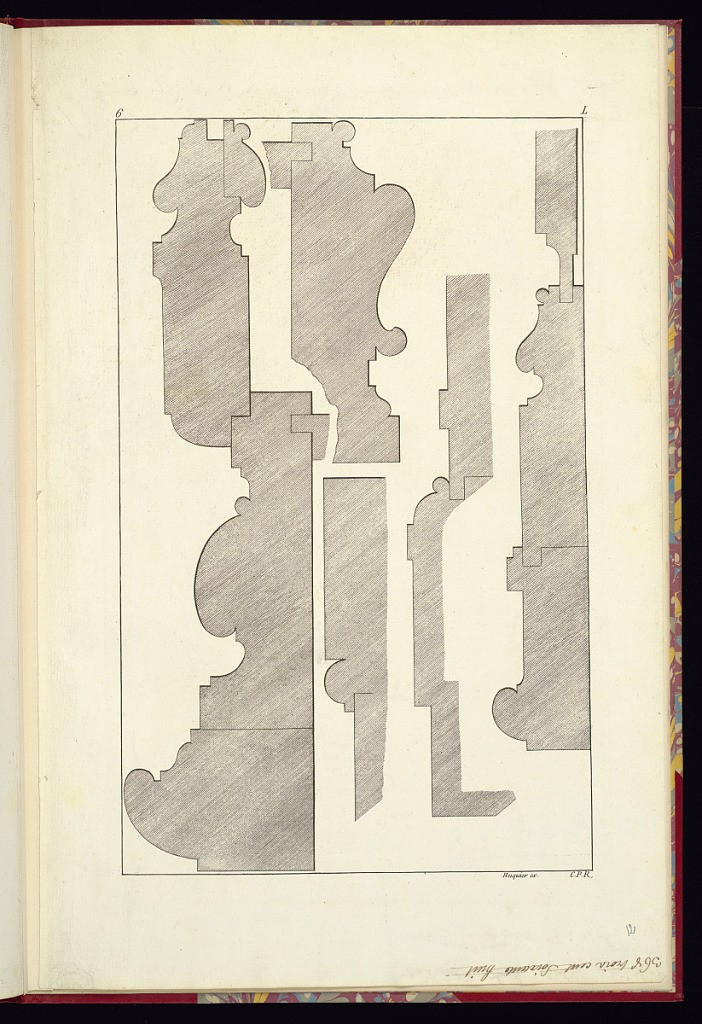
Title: Profiles Designs for Carved Stone or Wood
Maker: Gilles-Marie Oppenord, French, 1672–1742
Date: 1737–38
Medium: Etching and engraving on laid paper
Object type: Print
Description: Designs for moldings and joinery carved from stone or wood illustrated in profile details as sections. The plate is numbered and signed.